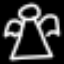
Label: angel